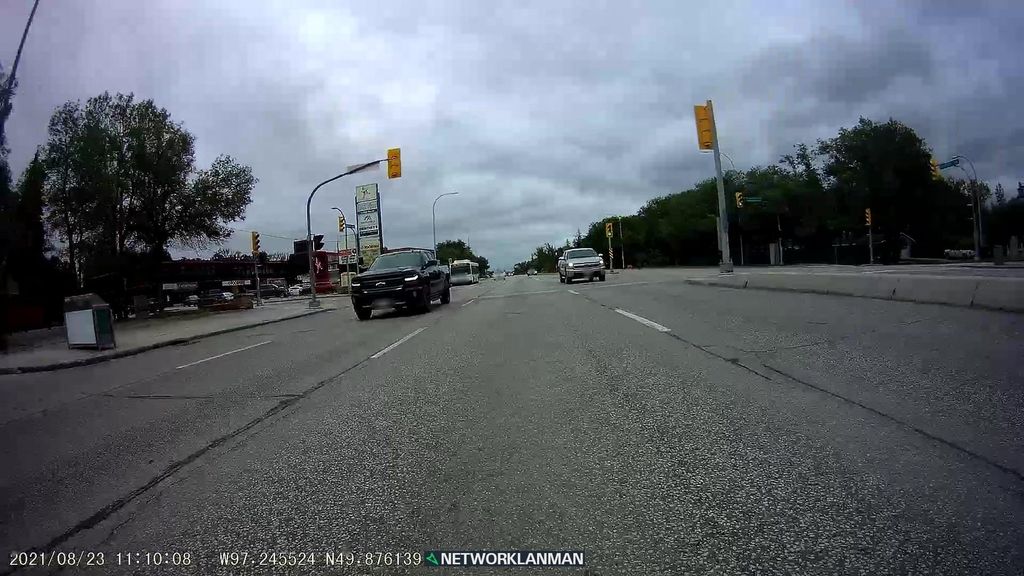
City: winnipeg